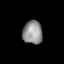
Tissue: lung
Cell type: Endothelial cells
Senescence score: 0.5593
Nuclear area (px): 453
Mean DAPI intensity: 144.243